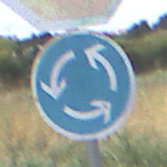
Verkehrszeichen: Kreisverkehr
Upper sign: Stop
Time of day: Midday
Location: Outdoor (Nature)
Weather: PartlyCloudy
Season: NotSpecified
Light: Natural